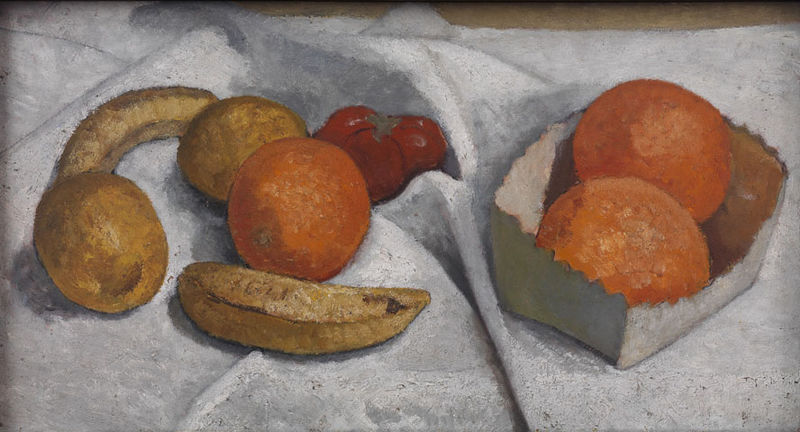
Titel: Stilleben mit Orangen, Bananen, Zitrone und Tomate
Künstler: Paula Modersohn-Becker
Standort: Karlsruhe
Institution: Staatliche Kunsthalle Karlsruhe
Schlagwörter: dunkel, gemälde, schatten, weiß, cezanne, gelb, impressionismus, ocker, braun, frankreich, hell, licht, orange, tisch, obst, rot, tuch, malerei, falten, schale, tischdecke, tischtuch, öl, stoff, decke, früchte, stilleben, stillleben, apfel, orangen, tomate, äpfel, papier, schlagschatten, perspektive, moderne, warm, fläche, modern, weis, querformat, duktus, falte, manet, korb, faltenwurf, laken, serviette, form, schälchen, früchtestillleben, kiste, schachtel, pinselduktus, karton, zacken, gedeckt, tomaten, zitrone, körbchen, zitronen, behälter, banane, box, paprika, apfelsine, apfelsinen, tischtusch, pappe, erdbeere, modersohn, kistchen, bananen, isch, modersohn-becker, paula modersohn-becker, 20. jh., apfelsinen und bananen, pappbox, tischdekc, paströs, pappschachtel, pappbecher, tischtuck, citrusfürchte, schchtel